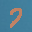
Label: 7